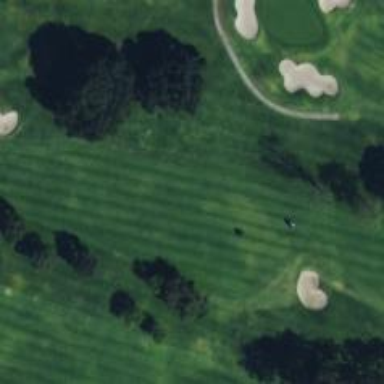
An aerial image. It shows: Golf hole.